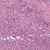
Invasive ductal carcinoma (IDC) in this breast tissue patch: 1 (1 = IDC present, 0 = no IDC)